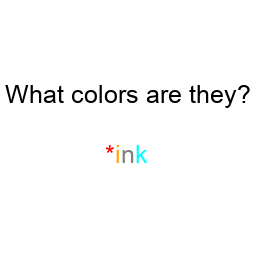
Color: red, orange, gray, cyan
Color name shown: pink
Background color: white
Question text color: black